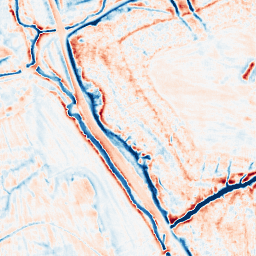
Category: multiscale
Decomposition family: dog_multiscale
Decomposition parameters: sigma_ratio: 1.6
n_scales: 4
base_sigma: 0.5
Upsampling method: fft_zeropad
Upsampling parameters: scale: 4
Upsampling scale: 4